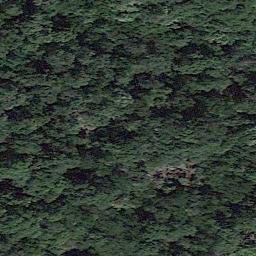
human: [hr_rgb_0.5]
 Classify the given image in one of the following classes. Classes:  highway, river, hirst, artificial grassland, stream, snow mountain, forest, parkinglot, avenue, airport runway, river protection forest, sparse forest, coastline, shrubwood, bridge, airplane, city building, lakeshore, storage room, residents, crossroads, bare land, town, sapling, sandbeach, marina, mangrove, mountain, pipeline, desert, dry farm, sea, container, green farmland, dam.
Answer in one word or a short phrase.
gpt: forest